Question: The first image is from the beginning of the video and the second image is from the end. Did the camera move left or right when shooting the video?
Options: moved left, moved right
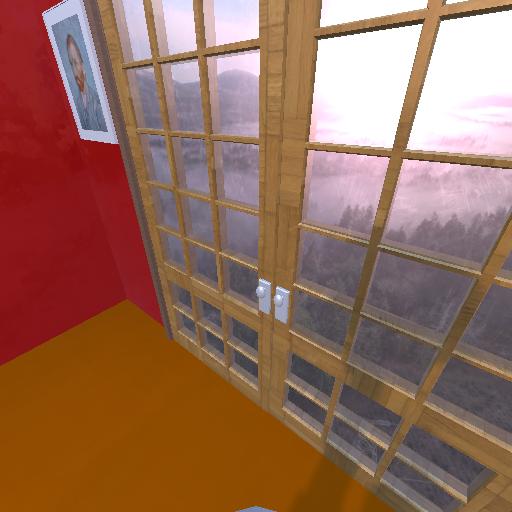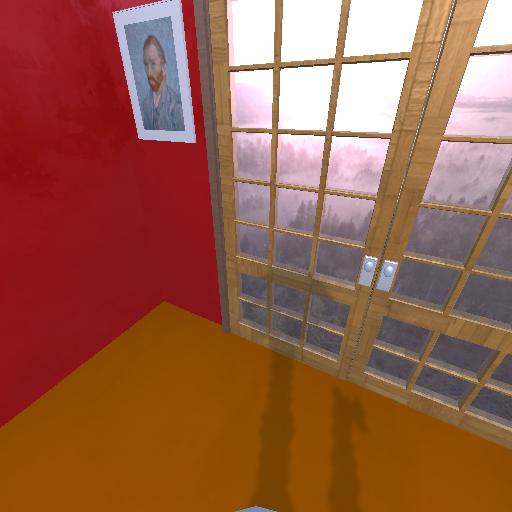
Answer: moved left